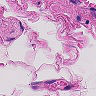
Metastatic tissue present: no